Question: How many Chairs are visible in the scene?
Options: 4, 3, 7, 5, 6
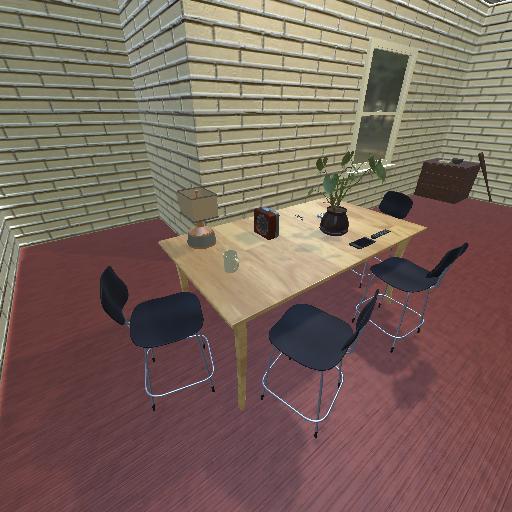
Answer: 4